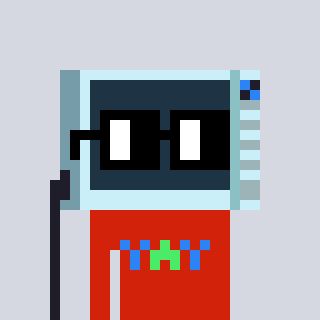
a pixel art character with square black glasses, a microwave-shaped head and a red-colored body on a cool background